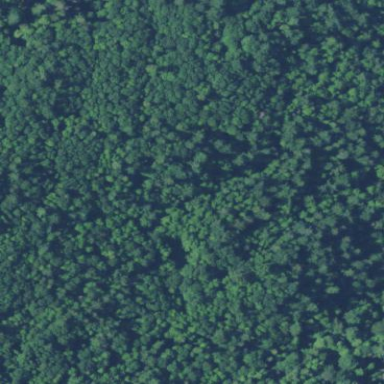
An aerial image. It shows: Nature reserve with evergreen needle-leaved forest.